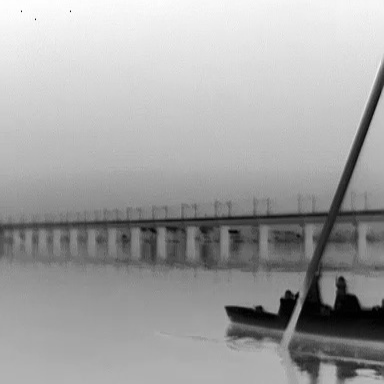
There is a warship in the infrared image.